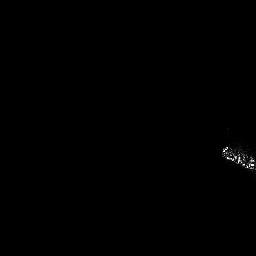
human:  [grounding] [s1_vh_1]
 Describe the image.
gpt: In the satellite image, there is  <ref>1 medium ship </ref> <box>[[85, 54, 99, 67, 0]]</box> located at right.